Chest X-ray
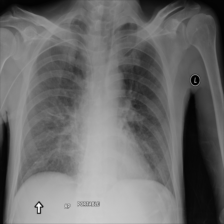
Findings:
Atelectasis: negative
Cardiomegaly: negative
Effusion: negative
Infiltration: negative
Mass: negative
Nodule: negative
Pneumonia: negative
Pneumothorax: negative
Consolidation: negative
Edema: positive
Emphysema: negative
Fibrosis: negative
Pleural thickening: negative
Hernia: negative